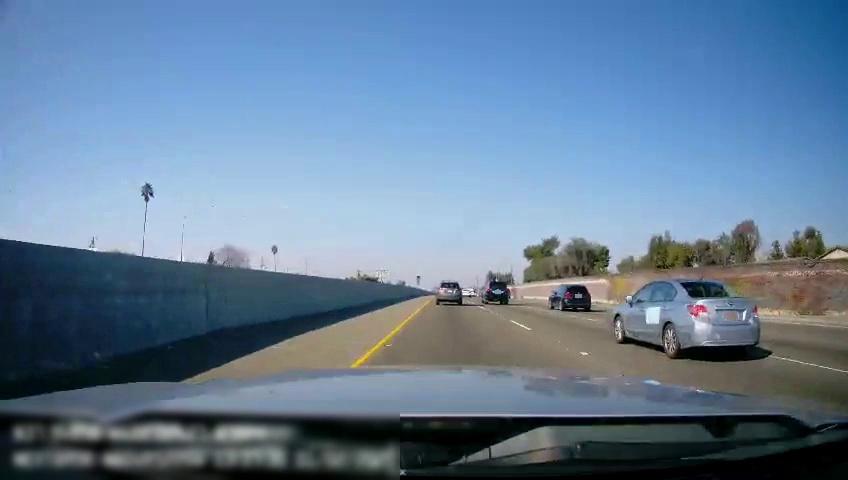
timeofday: Day
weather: Sunny
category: Drivable Space
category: Vehicles | SUV
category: Vehicles | SUV
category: Vehicles | Car
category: Vehicles | Truck
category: Vehicles | SUV
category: Lanes | Current Lane
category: Lanes | Current Lane
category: Lanes | Alternate Lane
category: Lanes | Alternate Lane